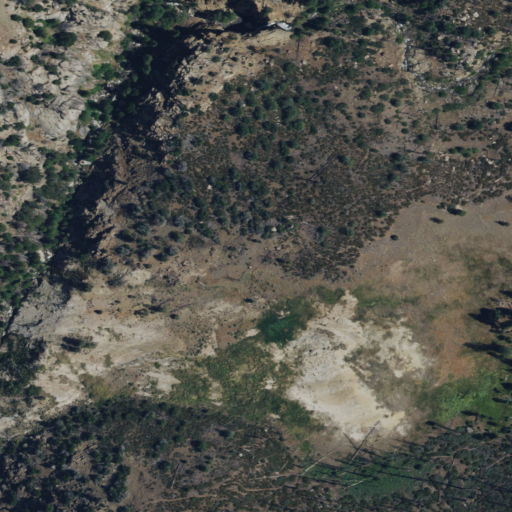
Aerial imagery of plain(s) in California named Soda Flat containing grassland, shrub, woody wetlands, and open development